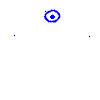
Particle: proton